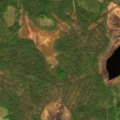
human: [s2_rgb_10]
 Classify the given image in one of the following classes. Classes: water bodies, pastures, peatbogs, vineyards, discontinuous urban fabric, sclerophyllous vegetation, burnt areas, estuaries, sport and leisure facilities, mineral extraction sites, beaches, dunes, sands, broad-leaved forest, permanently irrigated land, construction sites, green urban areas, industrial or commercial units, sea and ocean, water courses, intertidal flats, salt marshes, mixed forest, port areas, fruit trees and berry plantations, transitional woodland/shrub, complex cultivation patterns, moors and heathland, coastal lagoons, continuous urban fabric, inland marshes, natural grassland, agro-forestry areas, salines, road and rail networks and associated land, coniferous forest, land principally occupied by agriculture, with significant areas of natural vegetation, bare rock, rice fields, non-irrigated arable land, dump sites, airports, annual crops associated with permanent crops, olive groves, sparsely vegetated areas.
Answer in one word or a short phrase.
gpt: coniferous forest, mixed forest, peatbogs